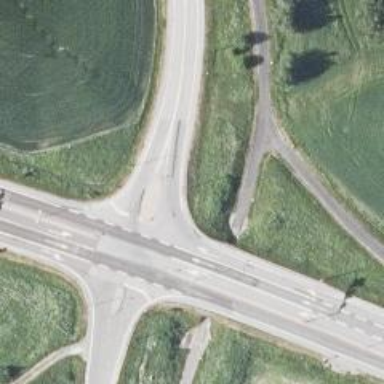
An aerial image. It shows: Asphalt cycleway.